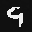
Label: 9